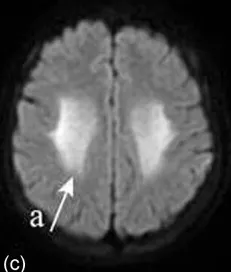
Magnetic resonance images. DWI showing limited signal in the bilateral semioval center on day 9.
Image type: radiology (mri)